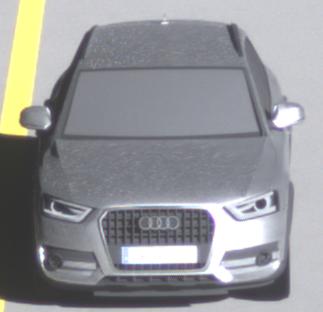
Make: Audi
Model: Q3 1.4 TFSI
Detailed model: Q3 (8U)
Model produced from: 2013/07
Model produced until: 2014/10
Doors: 5
Color: white
Road condition: dry road
Daytime: morning or afternoon
Contrast: high contrast